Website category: book
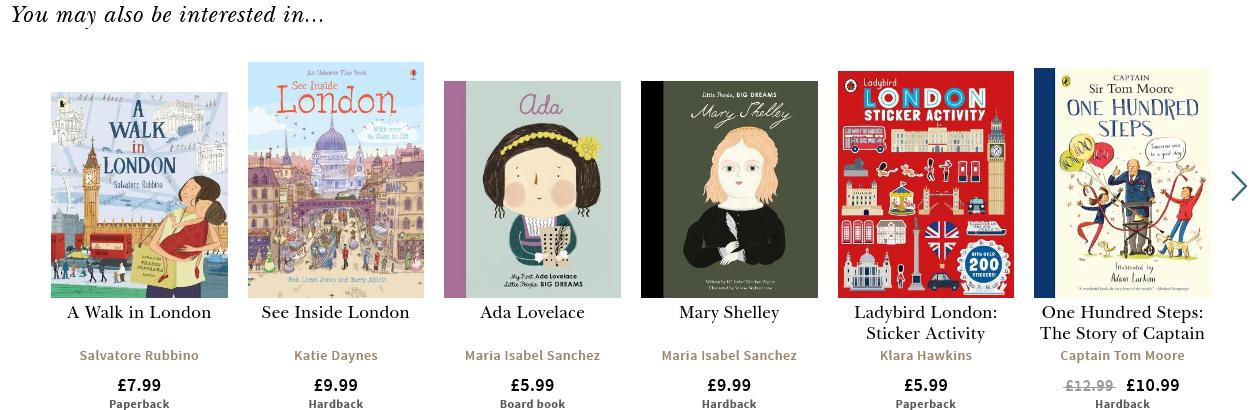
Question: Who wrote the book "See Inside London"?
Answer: Katie Daynes

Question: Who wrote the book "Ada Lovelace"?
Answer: Maria Isabel Sanchez Vegara

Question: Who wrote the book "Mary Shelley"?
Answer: Maria Isabel Sanchez Vegara

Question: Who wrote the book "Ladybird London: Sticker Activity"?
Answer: Klara Hawkins

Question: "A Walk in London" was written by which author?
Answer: Salvatore Rubbino

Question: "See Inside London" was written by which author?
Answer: Katie Daynes

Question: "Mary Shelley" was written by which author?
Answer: Maria Isabel Sanchez Vegara

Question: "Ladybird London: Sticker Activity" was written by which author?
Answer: Klara Hawkins

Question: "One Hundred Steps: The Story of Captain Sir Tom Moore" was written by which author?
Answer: Captain Tom Moore

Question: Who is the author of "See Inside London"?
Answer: Katie Daynes

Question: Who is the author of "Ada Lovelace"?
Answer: Maria Isabel Sanchez Vegara

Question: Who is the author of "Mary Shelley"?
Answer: Maria Isabel Sanchez Vegara

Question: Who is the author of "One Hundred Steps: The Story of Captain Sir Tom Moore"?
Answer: Captain Tom Moore

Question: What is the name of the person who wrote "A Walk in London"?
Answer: Salvatore Rubbino

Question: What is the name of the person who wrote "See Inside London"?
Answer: Katie Daynes

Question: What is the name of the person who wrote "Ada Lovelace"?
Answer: Maria Isabel Sanchez Vegara

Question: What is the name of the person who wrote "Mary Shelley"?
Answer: Maria Isabel Sanchez Vegara

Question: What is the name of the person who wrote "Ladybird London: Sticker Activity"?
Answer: Klara Hawkins

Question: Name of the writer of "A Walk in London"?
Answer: Salvatore Rubbino

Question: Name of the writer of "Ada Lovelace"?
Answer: Maria Isabel Sanchez Vegara

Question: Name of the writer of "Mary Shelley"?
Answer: Maria Isabel Sanchez Vegara

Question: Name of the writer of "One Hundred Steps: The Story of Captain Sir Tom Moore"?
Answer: Captain Tom Moore

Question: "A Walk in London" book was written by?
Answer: Salvatore Rubbino

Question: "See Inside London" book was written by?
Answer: Katie Daynes

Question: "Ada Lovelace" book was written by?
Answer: Maria Isabel Sanchez Vegara

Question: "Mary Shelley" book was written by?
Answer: Maria Isabel Sanchez Vegara

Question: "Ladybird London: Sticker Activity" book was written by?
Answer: Klara Hawkins

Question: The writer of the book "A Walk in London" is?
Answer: Salvatore Rubbino

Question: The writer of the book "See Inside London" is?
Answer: Katie Daynes

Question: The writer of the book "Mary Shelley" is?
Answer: Maria Isabel Sanchez Vegara

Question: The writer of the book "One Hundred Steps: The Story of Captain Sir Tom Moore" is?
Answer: Captain Tom Moore

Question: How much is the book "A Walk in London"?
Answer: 7.99

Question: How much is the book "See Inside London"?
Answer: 9.99

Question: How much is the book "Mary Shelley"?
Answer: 9.99

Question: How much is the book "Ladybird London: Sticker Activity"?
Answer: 5.99

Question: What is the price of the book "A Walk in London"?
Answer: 7.99

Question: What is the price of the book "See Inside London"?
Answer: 9.99

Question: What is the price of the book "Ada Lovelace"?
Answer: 5.99

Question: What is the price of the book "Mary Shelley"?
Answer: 9.99

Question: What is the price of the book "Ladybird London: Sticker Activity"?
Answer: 5.99

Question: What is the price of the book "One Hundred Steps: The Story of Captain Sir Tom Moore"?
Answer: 10.99

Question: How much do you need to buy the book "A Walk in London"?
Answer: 7.99

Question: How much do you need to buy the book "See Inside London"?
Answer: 9.99

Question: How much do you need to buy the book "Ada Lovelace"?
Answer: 5.99

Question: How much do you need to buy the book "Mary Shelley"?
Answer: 9.99

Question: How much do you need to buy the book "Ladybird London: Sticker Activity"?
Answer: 5.99

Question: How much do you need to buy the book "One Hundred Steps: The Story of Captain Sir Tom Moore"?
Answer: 10.99

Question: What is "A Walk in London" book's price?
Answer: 7.99

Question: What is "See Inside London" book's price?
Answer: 9.99

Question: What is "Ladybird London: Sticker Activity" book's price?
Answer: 5.99

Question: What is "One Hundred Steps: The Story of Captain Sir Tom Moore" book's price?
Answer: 10.99

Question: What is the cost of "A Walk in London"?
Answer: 7.99

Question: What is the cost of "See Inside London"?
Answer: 9.99

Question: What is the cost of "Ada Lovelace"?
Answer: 5.99

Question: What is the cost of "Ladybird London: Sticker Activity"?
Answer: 5.99

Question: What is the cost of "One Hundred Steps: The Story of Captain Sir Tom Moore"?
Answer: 10.99

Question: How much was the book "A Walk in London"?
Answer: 7.99

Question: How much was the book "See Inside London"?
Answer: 9.99

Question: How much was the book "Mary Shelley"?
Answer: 9.99

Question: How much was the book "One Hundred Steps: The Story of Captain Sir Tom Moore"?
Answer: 10.99

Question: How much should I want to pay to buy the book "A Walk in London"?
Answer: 7.99

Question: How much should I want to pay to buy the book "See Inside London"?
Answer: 9.99

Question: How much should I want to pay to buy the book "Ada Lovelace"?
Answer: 5.99

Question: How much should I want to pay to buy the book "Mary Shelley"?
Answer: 9.99